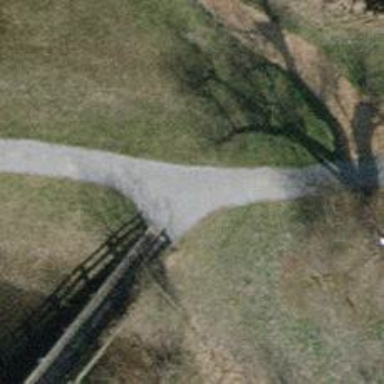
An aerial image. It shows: Path.